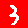
Digit: 3